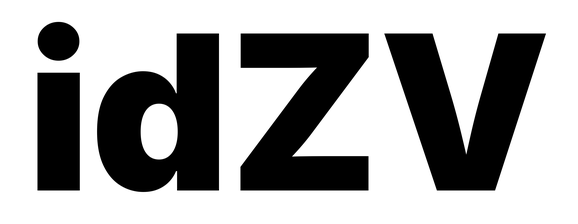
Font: Inter_Black